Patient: sex M, age 63
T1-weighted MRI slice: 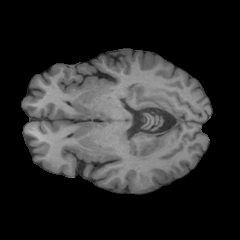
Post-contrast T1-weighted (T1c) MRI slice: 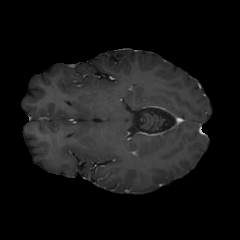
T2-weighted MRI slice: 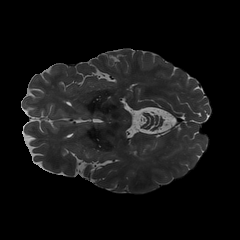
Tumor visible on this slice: no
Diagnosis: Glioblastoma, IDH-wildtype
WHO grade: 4